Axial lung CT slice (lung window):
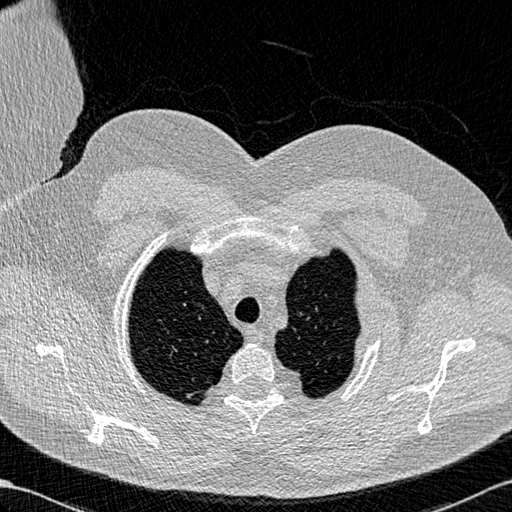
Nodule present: yes
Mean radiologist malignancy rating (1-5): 3